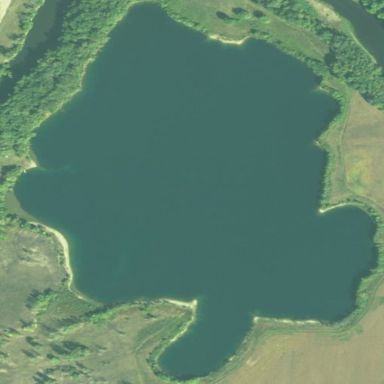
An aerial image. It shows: Peaceful pond surrounded by nature.